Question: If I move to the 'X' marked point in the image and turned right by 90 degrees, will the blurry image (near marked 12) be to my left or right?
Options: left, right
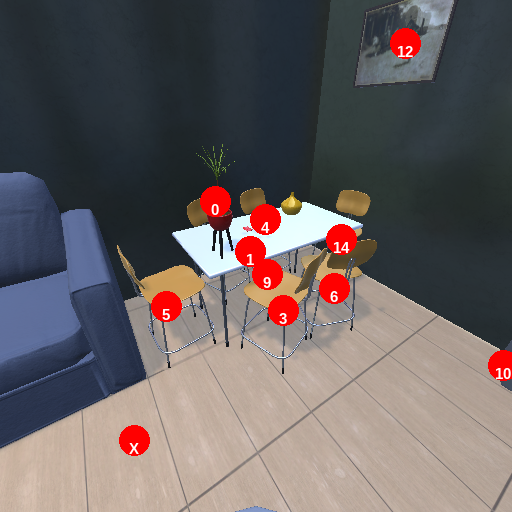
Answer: left